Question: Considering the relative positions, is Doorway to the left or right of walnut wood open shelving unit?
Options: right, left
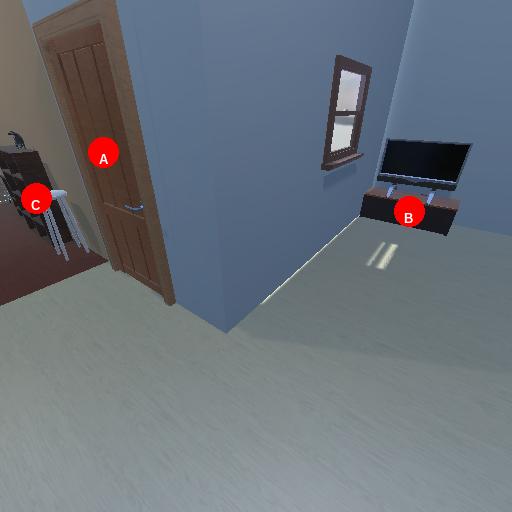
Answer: right